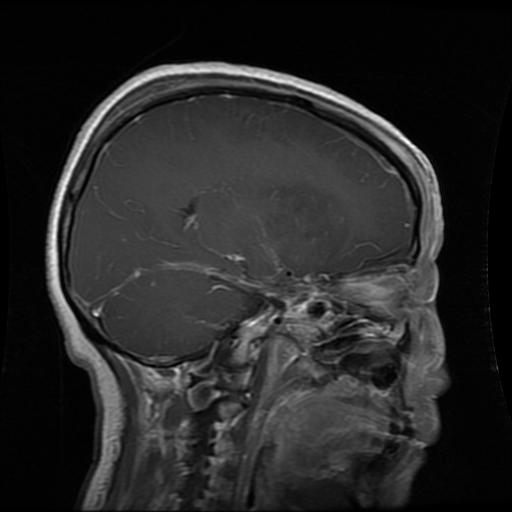
Label: glioma